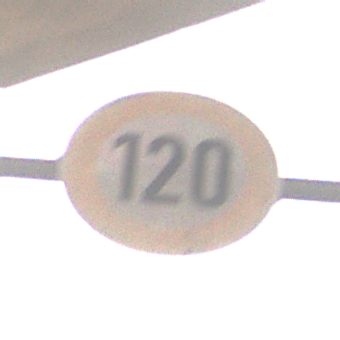
Verkehrszeichen: Geschwindigkeit120
Umgebung: Roofed, Suburban
Tageszeit: SunriseSunset
Wetter: Clear
Licht: Natural
Jahreszeit: NotSpecified
Kontrast: MediumContrast